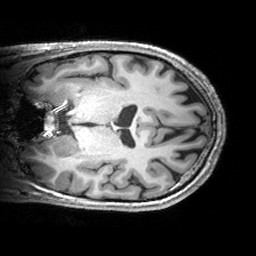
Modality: T1w
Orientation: coronal
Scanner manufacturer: siemens
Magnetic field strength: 3 T
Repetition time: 2.53 s
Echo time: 0.00299 s